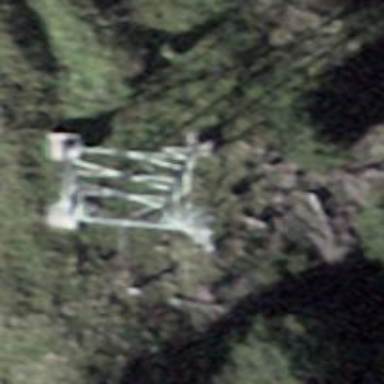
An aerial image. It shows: Pylon used for aerialway.